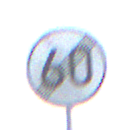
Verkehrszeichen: EndeGeschwindigkeit60
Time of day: SunriseSunset
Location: Outdoor (Nature)
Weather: PartlyCloudy
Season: NotSpecified
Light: Natural